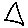
Label: triangle